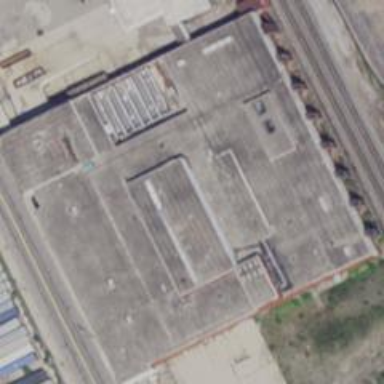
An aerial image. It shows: Industrial building.